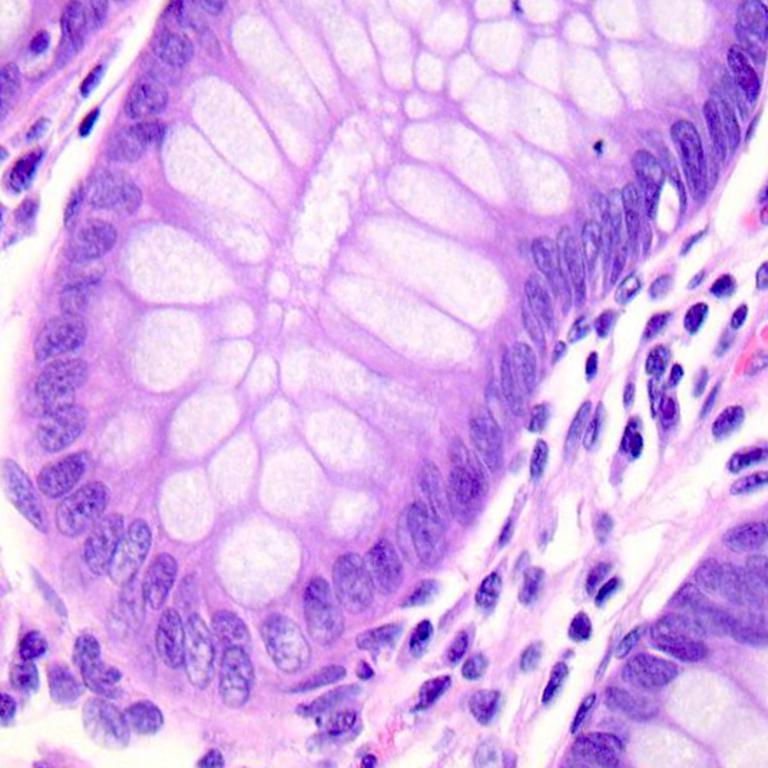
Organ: colon
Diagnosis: benign